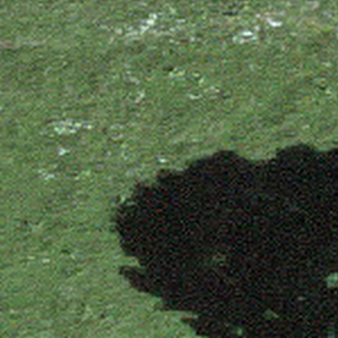
Label: other